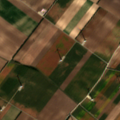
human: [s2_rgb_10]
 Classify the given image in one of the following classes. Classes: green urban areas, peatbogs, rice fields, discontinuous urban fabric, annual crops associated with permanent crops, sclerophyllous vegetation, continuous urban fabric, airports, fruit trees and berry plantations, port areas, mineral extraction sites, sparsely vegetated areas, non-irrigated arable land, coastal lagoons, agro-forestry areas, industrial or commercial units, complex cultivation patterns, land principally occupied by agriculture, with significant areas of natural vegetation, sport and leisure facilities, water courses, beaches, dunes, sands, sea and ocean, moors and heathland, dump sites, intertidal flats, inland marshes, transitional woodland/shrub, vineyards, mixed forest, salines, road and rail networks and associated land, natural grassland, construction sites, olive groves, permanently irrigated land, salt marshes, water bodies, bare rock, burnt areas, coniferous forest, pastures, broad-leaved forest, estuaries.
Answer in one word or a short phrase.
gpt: non-irrigated arable land